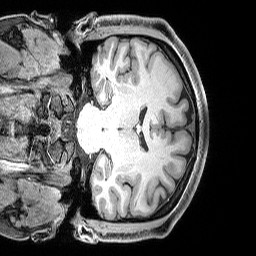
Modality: T1w
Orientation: coronal
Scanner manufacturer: siemens
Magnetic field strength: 3 T
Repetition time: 2.53 s
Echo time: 0.00311 s